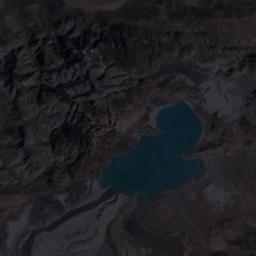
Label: lake